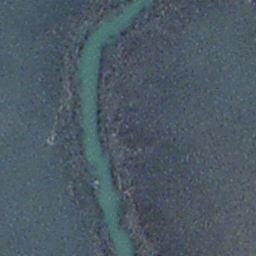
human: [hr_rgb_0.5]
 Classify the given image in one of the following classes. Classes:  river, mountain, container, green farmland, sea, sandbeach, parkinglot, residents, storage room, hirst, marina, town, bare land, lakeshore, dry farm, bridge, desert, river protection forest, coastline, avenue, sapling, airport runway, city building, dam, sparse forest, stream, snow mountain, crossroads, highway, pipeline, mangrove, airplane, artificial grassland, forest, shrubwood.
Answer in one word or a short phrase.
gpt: stream